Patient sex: M
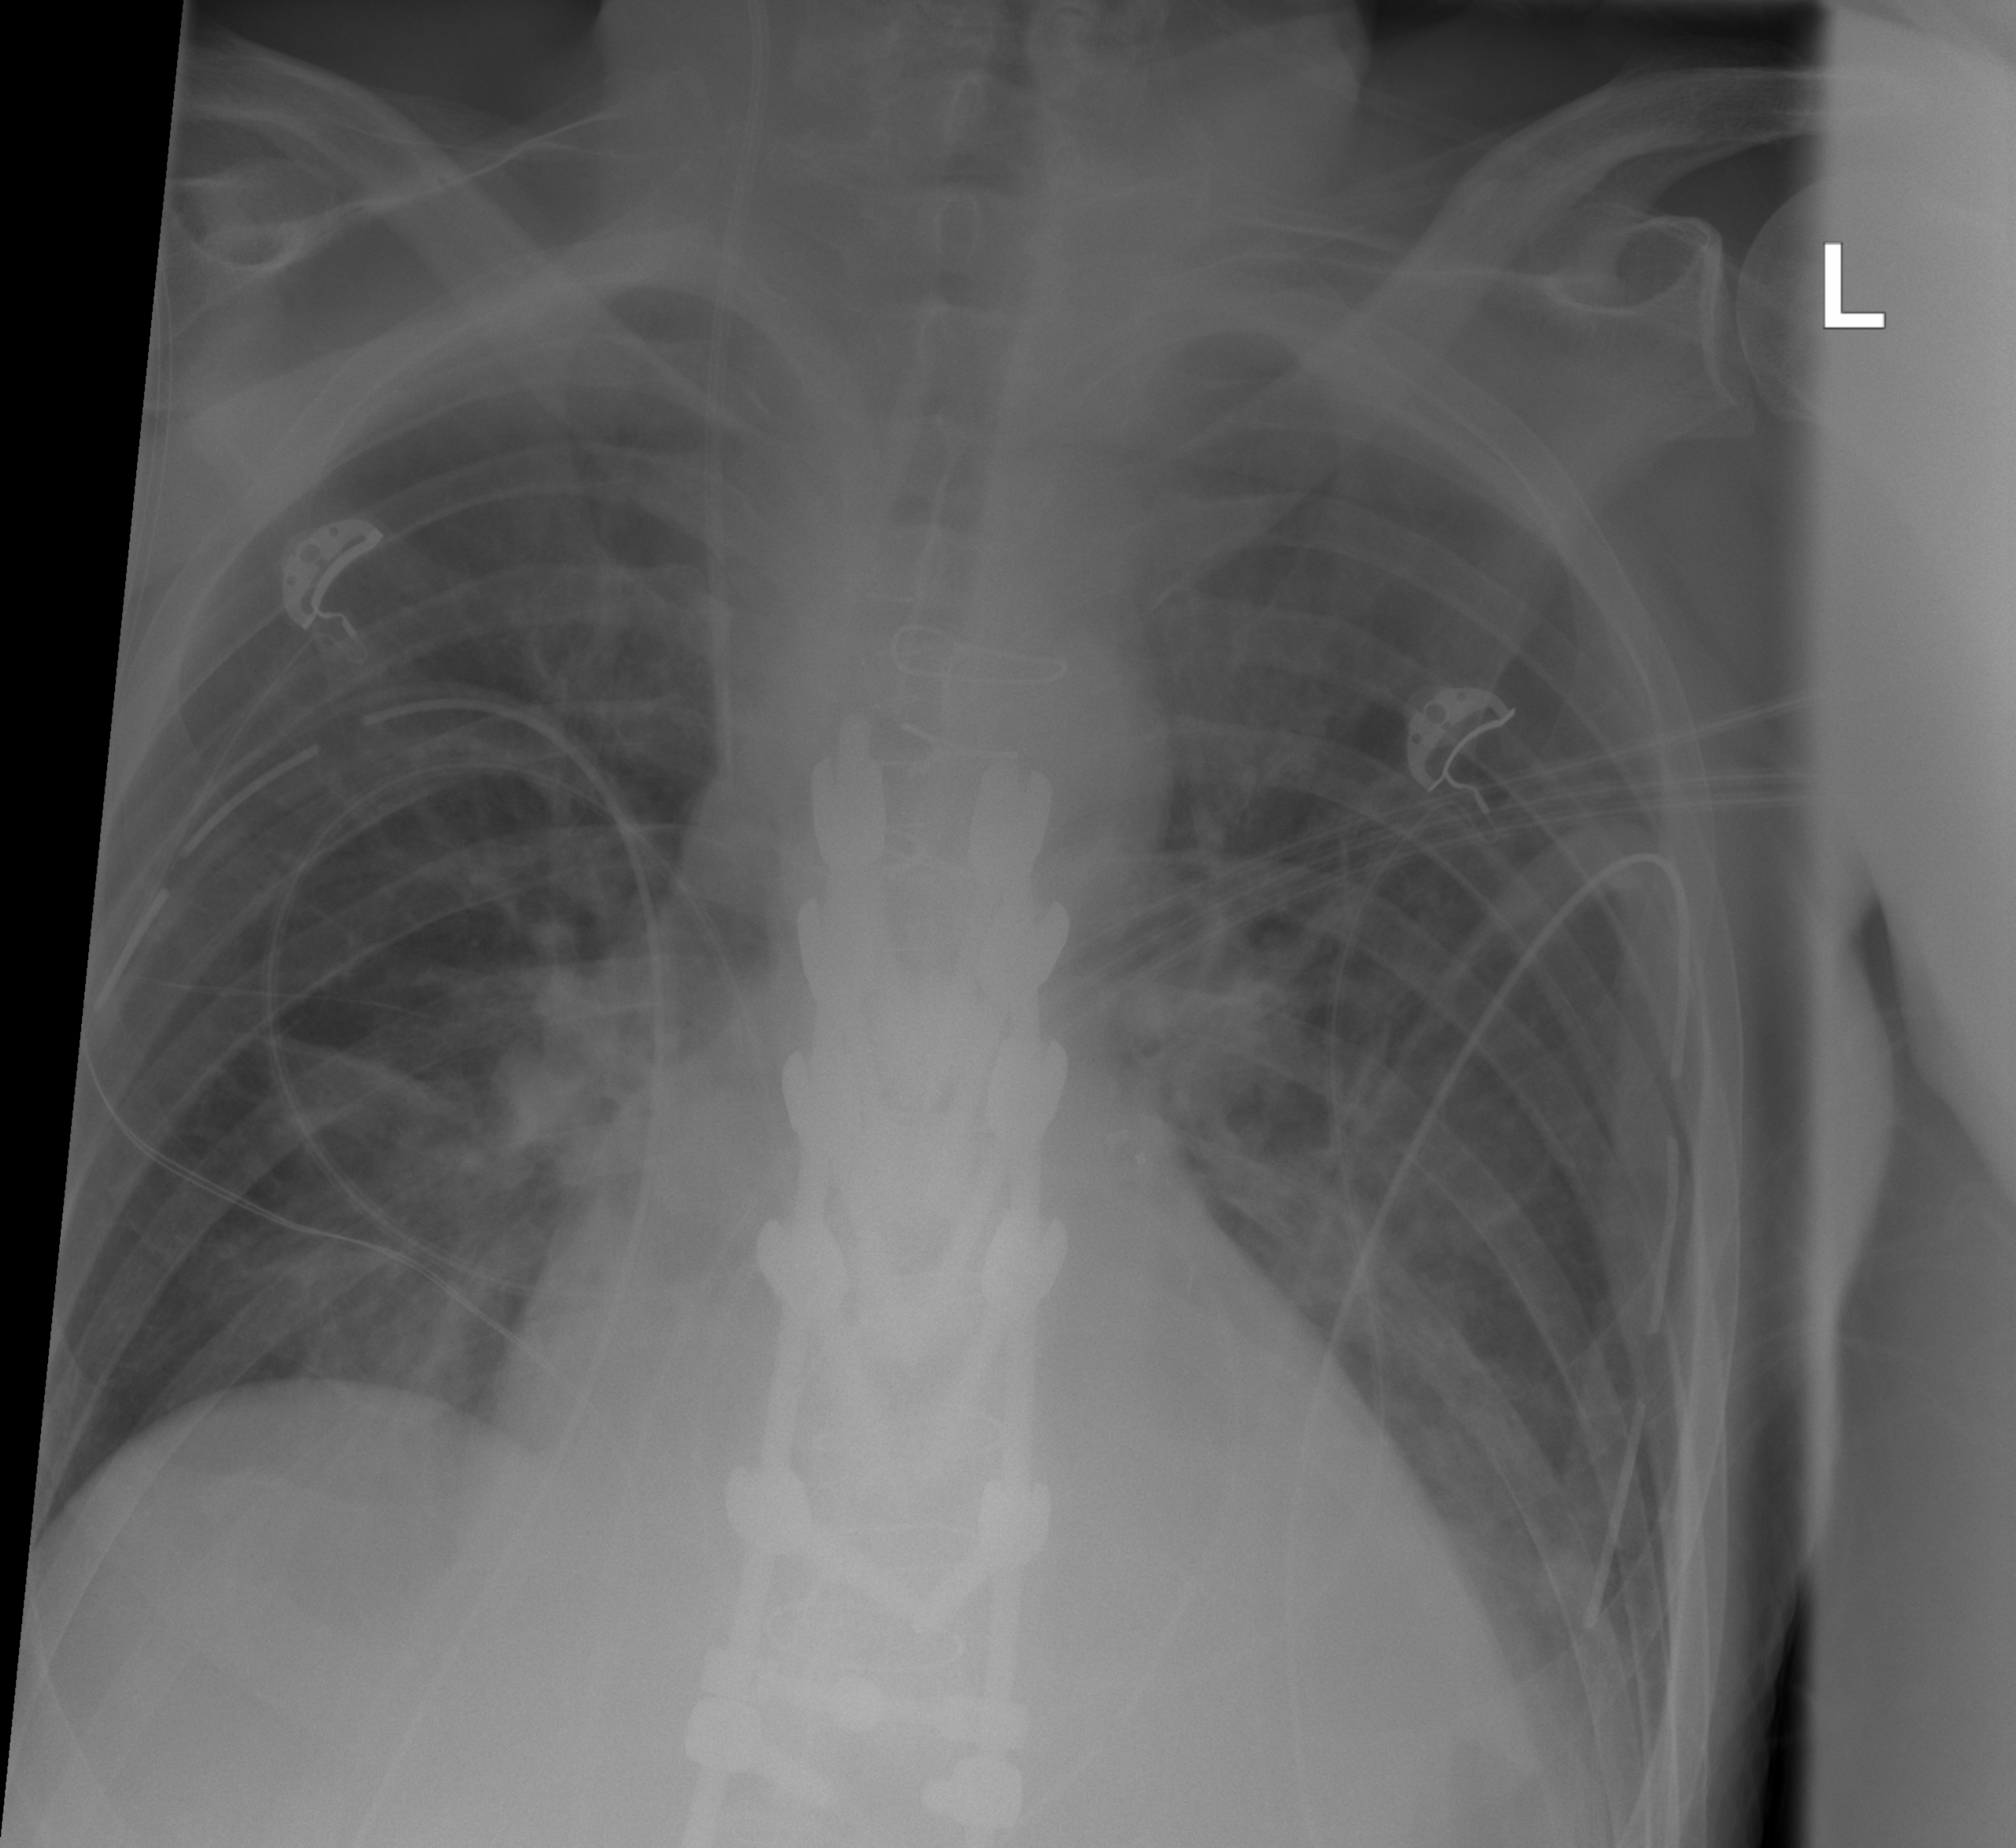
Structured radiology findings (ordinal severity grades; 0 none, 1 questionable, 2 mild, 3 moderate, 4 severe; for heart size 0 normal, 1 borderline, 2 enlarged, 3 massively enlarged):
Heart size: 0
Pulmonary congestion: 1
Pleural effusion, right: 0
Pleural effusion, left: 0
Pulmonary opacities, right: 0
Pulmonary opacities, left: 0
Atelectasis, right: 1
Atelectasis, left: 0